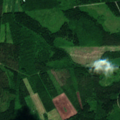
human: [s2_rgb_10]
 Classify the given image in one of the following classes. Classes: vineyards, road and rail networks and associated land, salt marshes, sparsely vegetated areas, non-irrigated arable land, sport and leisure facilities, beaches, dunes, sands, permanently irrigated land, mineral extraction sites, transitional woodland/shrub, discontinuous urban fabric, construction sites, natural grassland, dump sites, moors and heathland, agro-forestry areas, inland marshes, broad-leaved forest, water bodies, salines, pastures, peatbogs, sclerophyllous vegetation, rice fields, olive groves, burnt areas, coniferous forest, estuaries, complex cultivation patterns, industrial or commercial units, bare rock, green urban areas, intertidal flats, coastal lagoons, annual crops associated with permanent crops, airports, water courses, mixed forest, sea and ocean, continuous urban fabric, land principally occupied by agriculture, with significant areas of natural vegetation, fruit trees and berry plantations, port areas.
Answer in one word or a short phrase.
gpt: land principally occupied by agriculture, with significant areas of natural vegetation, coniferous forest, mixed forest, transitional woodland/shrub